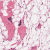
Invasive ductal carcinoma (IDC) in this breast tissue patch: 0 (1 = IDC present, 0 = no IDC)